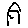
Label: house